The image is a 2-D grayscale rendering of a rotating-machine vibration signal (signal-to-image). Diagnose the rotating machine from this image, choosing from: normal, misalignment, unbalance, looseness.
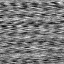
Answer: looseness